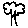
Label: tree